Field crop: maize
Growth stage: 2
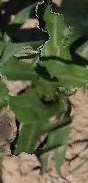
Species: maize